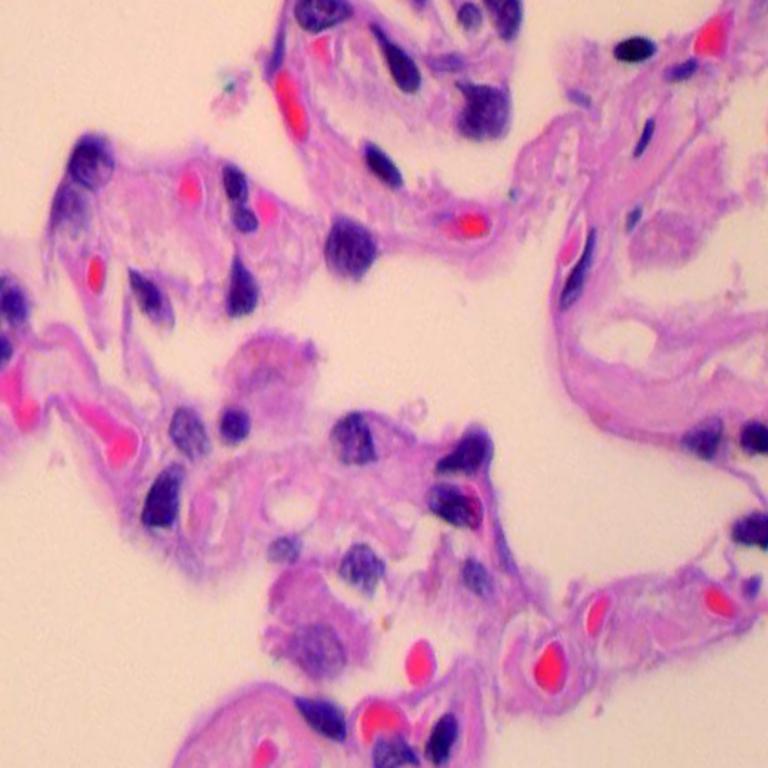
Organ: lung
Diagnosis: benign